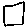
Label: square